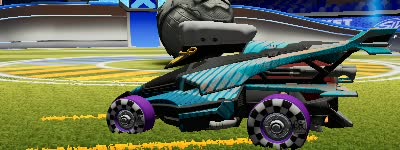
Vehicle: aftershock